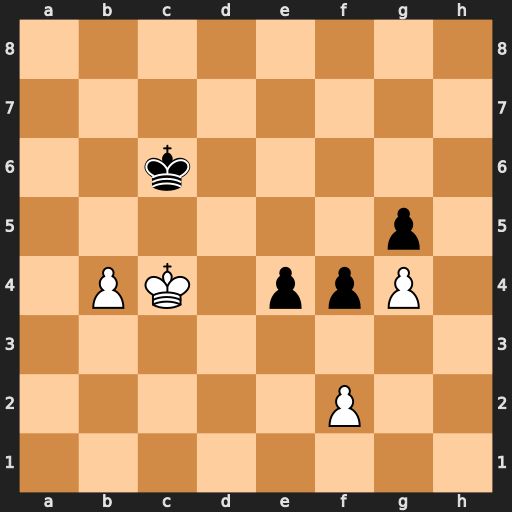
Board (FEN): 8/8/2k5/6p1/1PK1ppP1/8/5P2/8
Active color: w
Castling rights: -
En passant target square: -
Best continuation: Kd4 e3 fxe3 f3 Kd3 Kb5 Kd2 Kxb4 Ke1 Kc3 Kf2